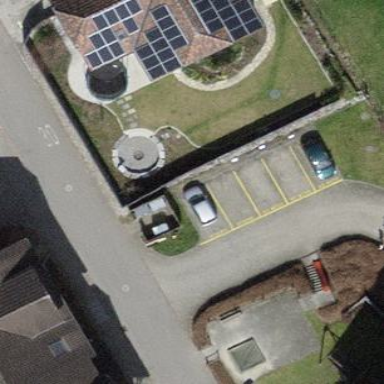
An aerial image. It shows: Street-side parking area.